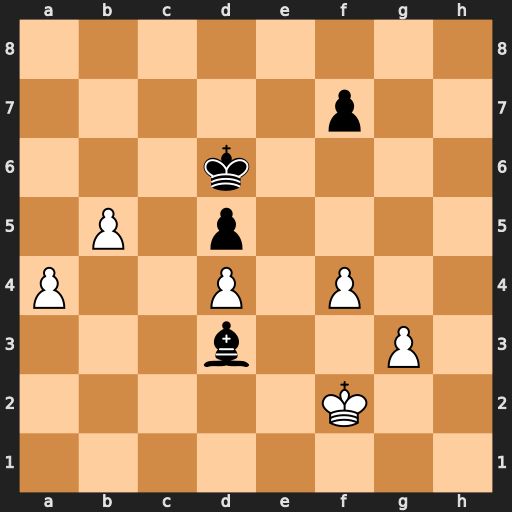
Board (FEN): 8/5p2/3k4/1P1p4/P2P1P2/3b2P1/5K2/8
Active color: w
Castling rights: -
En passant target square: -
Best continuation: g4 Bc2 a5